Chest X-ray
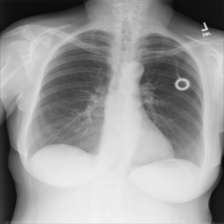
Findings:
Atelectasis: negative
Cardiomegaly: negative
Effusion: negative
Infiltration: negative
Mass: negative
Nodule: negative
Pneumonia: negative
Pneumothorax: negative
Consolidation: negative
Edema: negative
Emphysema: negative
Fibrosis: negative
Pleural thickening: negative
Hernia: negative